Question: I can't fixed my issue about listbox padding on itemscontainer
'''
<Style TargetType="ListBoxItem" x:Key="MyListBoxItem">
<Setter Property="Template">
<ControlTemplate TargetType="ListBoxItem">
<Border BorderThickness="0 0 1 1" BorderBrush="Blue">
<TextBlock Text="{Binding MyName}"/>
</Border>
</ControlTemplate>
</Setter>
</Style>
<Style TargetType="ListBox" x:Key="MyListBox">
<Setter Property="ListBoxItemsContainer" Value="{StaticResource MyListBoxItem}"/>
<Setter Property="Margin" Value="0"/>
<Setter Property="Padding" Value="0"/>
<Setter Property="Background" Value="Red"/>
<Setter Property="BorderThickness" Value="1 1 0 0"/>
<Setter Property="BorderBrush" Value="Blue"/>
</Style>
<ListBox Style="{StaticResource MyListBox}"/>
'''
How to catch the 1 pixel in listbox items containers?
Help me please!

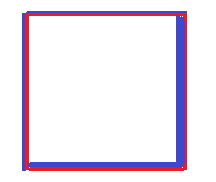
Answer: The padding is <URL>, but the default one used in VS isn't. As always when making changes to control templates, it takes a lot of XAML redefining everything.
Altered to your specific case
Reference
'''
xmlns:sys="clr-namespace:System;assembly=mscorlib"
'''
Resources
'''
<ControlTemplate x:Key="ValidationToolTipTemplate">
<Grid x:Name="Root" Margin="5,0" RenderTransformOrigin="0,0" Opacity="0">
<Grid.RenderTransform>
<TranslateTransform x:Name="xform" X="-25"/>
</Grid.RenderTransform>
<VisualStateManager.VisualStateGroups>
<VisualStateGroup Name="OpenStates">
<VisualStateGroup.Transitions>
<VisualTransition GeneratedDuration="0"/>
<VisualTransition To="Open" GeneratedDuration="0:0:0.2">
<Storyboard>
<DoubleAnimation Storyboard.TargetName="xform" Storyboard.TargetProperty="X" To="0" Duration="0:0:0.2">
<DoubleAnimation.EasingFunction>
<BackEase Amplitude=".3" EasingMode="EaseOut"/>
</DoubleAnimation.EasingFunction>
</DoubleAnimation>
<DoubleAnimation Storyboard.TargetName="Root" Storyboard.TargetProperty="Opacity" To="1" Duration="0:0:0.2"/>
</Storyboard>
</VisualTransition>
</VisualStateGroup.Transitions>
<VisualState x:Name="Closed">
<Storyboard>
<DoubleAnimation Storyboard.TargetName="Root" Storyboard.TargetProperty="Opacity" To="0" Duration="0"/>
</Storyboard>
</VisualState>
<VisualState x:Name="Open">
<Storyboard>
<DoubleAnimation Storyboard.TargetName="xform" Storyboard.TargetProperty="X" To="0" Duration="0"/>
<DoubleAnimation Storyboard.TargetName="Root" Storyboard.TargetProperty="Opacity" To="1" Duration="0"/>
</Storyboard>
</VisualState>
</VisualStateGroup>
</VisualStateManager.VisualStateGroups>
<Border Margin="4,4,-4,-4" Background="#052A2E31" CornerRadius="5"/>
<Border Margin="3,3,-3,-3" Background="#152A2E31" CornerRadius="4"/>
<Border Margin="2,2,-2,-2" Background="#252A2E31" CornerRadius="3"/>
<Border Margin="1,1,-1,-1" Background="#352A2E31" CornerRadius="2"/>
<Border Background="#FFDC000C" CornerRadius="2"/>
<Border CornerRadius="2">
<TextBlock
UseLayoutRounding="false"
Foreground="White" Margin="8,4,8,4" MaxWidth="250" TextWrapping="Wrap" Text="{Binding (Validation.Errors)[0].ErrorContent}"/>
</Border>
</Grid>
</ControlTemplate>
<Style TargetType="ListBoxItem" x:Key="MyListBoxItem">
<Setter Property="Template">
<Setter.Value>
<ControlTemplate TargetType="ListBoxItem">
<Border BorderThickness="0 0 1 1" BorderBrush="Blue">
<TextBlock Text="{Binding MyName}"/>
</Border>
</ControlTemplate>
</Setter.Value>
</Setter>
</Style>
<Style TargetType="ListBox">
<Setter Property="ItemContainerStyle" Value="{StaticResource MyListBoxItem}"/>
<Setter Property="Padding" Value="0"/>
<Setter Property="Background" Value="Red"/>
<Setter Property="BorderThickness" Value="1 1 0 0"/>
<Setter Property="BorderBrush" Value="Blue"/>
<Setter Property="Foreground" Value="#FF000000"/>
<Setter Property="HorizontalContentAlignment" Value="Left" />
<Setter Property="VerticalContentAlignment" Value="Top" />
<Setter Property="IsTabStop" Value="False" />
<Setter Property="ScrollViewer.HorizontalScrollBarVisibility" Value="Auto"/>
<Setter Property="ScrollViewer.VerticalScrollBarVisibility" Value="Auto"/>
<Setter Property="Template">
<Setter.Value>
<ControlTemplate TargetType="ListBox">
<Grid>
<VisualStateManager.VisualStateGroups>
<VisualStateGroup x:Name="ValidationStates">
<VisualState x:Name="Valid"/>
<VisualState x:Name="InvalidUnfocused">
<Storyboard>
<ObjectAnimationUsingKeyFrames Storyboard.TargetName="ValidationErrorElement" Storyboard.TargetProperty="Visibility">
<DiscreteObjectKeyFrame KeyTime="0" >
<DiscreteObjectKeyFrame.Value>
<Visibility>Visible</Visibility>
</DiscreteObjectKeyFrame.Value>
</DiscreteObjectKeyFrame>
</ObjectAnimationUsingKeyFrames>
</Storyboard>
</VisualState>
<VisualState x:Name="InvalidFocused">
<Storyboard>
<ObjectAnimationUsingKeyFrames Storyboard.TargetName="ValidationErrorElement" Storyboard.TargetProperty="Visibility">
<DiscreteObjectKeyFrame KeyTime="0" >
<DiscreteObjectKeyFrame.Value>
<Visibility>Visible</Visibility>
</DiscreteObjectKeyFrame.Value>
</DiscreteObjectKeyFrame>
</ObjectAnimationUsingKeyFrames>
<ObjectAnimationUsingKeyFrames Storyboard.TargetName="validationTooltip" Storyboard.TargetProperty="IsOpen">
<DiscreteObjectKeyFrame KeyTime="0" >
<DiscreteObjectKeyFrame.Value>
<sys:Boolean>True</sys:Boolean>
</DiscreteObjectKeyFrame.Value>
</DiscreteObjectKeyFrame>
</ObjectAnimationUsingKeyFrames>
</Storyboard>
</VisualState>
</VisualStateGroup>
</VisualStateManager.VisualStateGroups>
<Border CornerRadius="2"
BorderBrush="{TemplateBinding BorderBrush}"
BorderThickness="{TemplateBinding BorderThickness}">
<ScrollViewer x:Name="ScrollViewer" Padding="{TemplateBinding Padding}" Background="{TemplateBinding Background}" BorderBrush="Transparent" BorderThickness="0" >
<ItemsPresenter />
</ScrollViewer>
</Border>
<Border x:Name="ValidationErrorElement" BorderThickness="{TemplateBinding BorderThickness}" CornerRadius="2" BorderBrush="#FFDB000C" Visibility="Collapsed">
<ToolTipService.ToolTip>
<ToolTip x:Name="validationTooltip" Template="{StaticResource ValidationToolTipTemplate}" Placement="Right"
PlacementTarget="{Binding RelativeSource={RelativeSource TemplatedParent}}"
DataContext="{Binding RelativeSource={RelativeSource TemplatedParent}}">
<ToolTip.Triggers>
<EventTrigger RoutedEvent="Canvas.Loaded">
<EventTrigger.Actions>
<BeginStoryboard>
<Storyboard>
<ObjectAnimationUsingKeyFrames Storyboard.TargetName="validationTooltip" Storyboard.TargetProperty="IsHitTestVisible">
<DiscreteObjectKeyFrame KeyTime="0" >
<DiscreteObjectKeyFrame.Value>
<sys:Boolean>true</sys:Boolean>
</DiscreteObjectKeyFrame.Value>
</DiscreteObjectKeyFrame>
</ObjectAnimationUsingKeyFrames>
</Storyboard>
</BeginStoryboard>
</EventTrigger.Actions>
</EventTrigger>
</ToolTip.Triggers>
</ToolTip>
</ToolTipService.ToolTip>
<Grid Width="10" Height="10" HorizontalAlignment="Right" Margin="0,-4,-4,0" VerticalAlignment="Top" Background="Transparent">
<Path Margin="-1,3,0,0" Data="M 1,0 L6,0 A 2,2 90 0 1 8,2 L8,7 z" Fill="#FFDC000C"/>
<Path Margin="-1,3,0,0" Data="M 0,0 L2,0 L 8,6 L8,8" Fill="#ffffff"/>
</Grid>
</Border>
</Grid>
</ControlTemplate>
</Setter.Value>
</Setter>
</Style>
'''
Note that the ControlTemplate for ValidationTooltip is needed as per MSDN
> The default ControlTemplate for ListBox and ListBoxItem references the
ControlTemplate for ValidationTooltip. The following XAML shows the
ControlTemplate for ValidationTooltip that you must specify when you
work with the ListBox or ListBoxItem control templates.